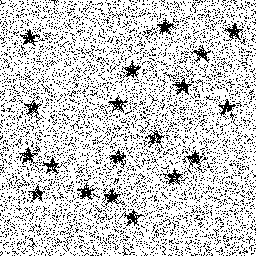
Squares: 0
Triangles: 0
Stars: 19
Total shapes: 19